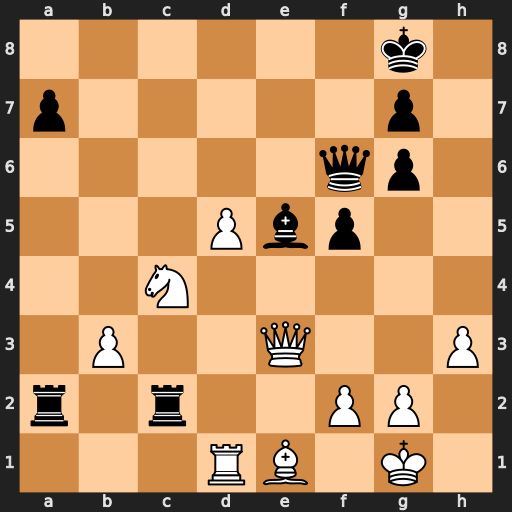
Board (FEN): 6k1/p5p1/5qp1/3Pbp2/2N5/1P2Q2P/r1r2PP1/3RB1K1
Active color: w
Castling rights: -
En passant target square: -
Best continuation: Qxe5 Qxe5 Nxe5